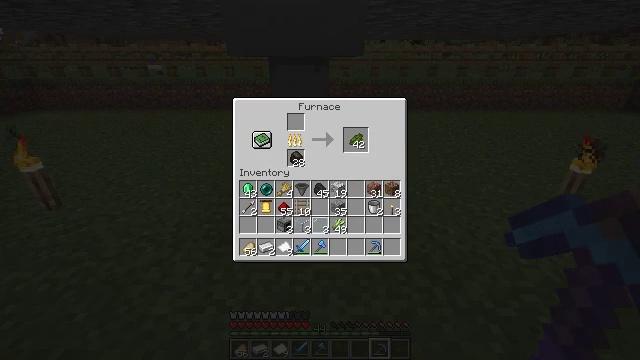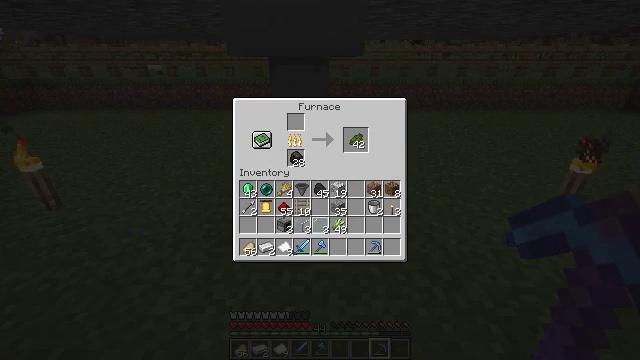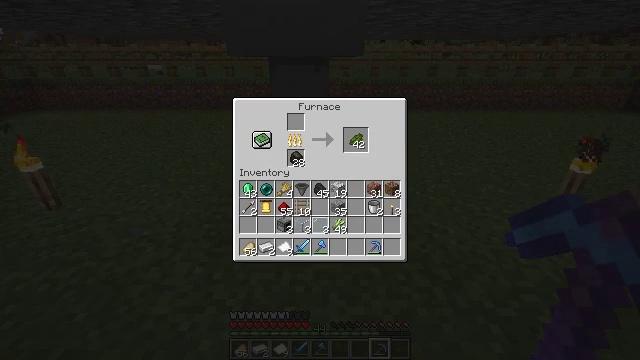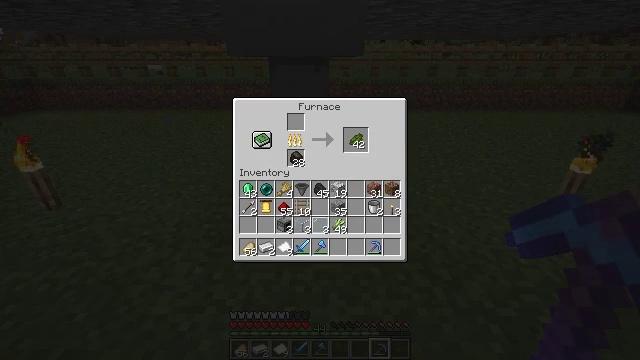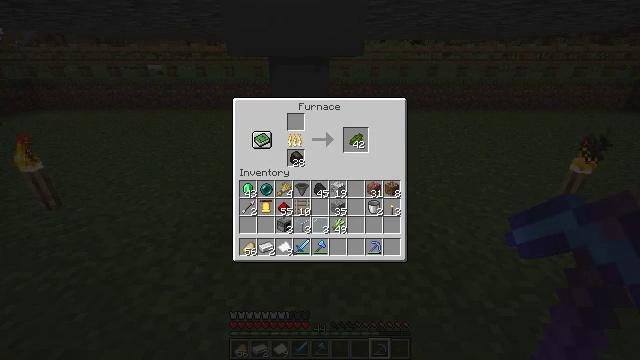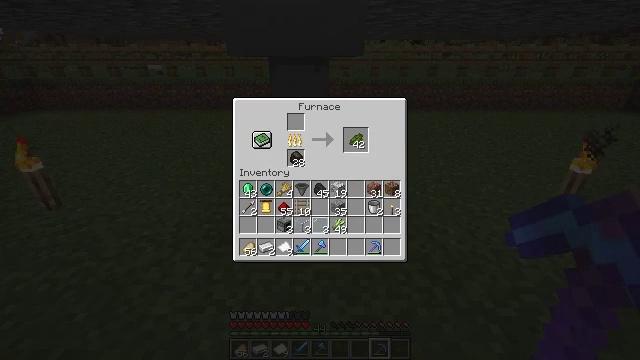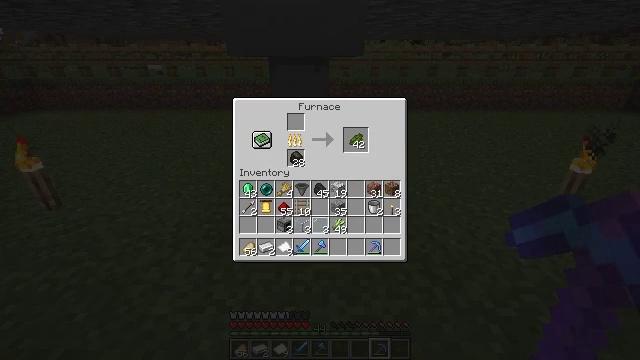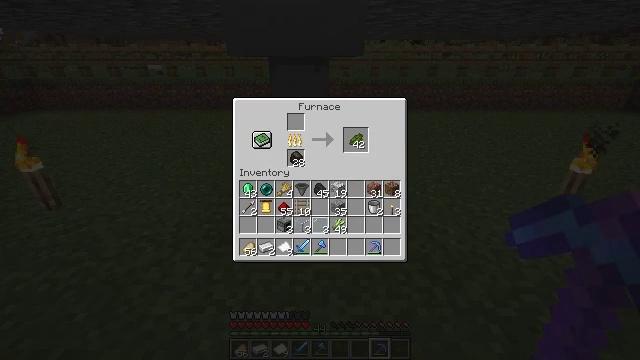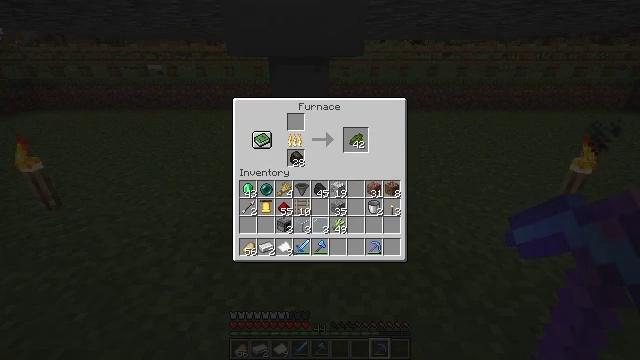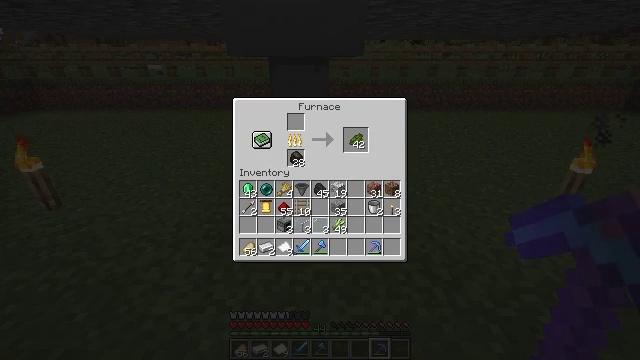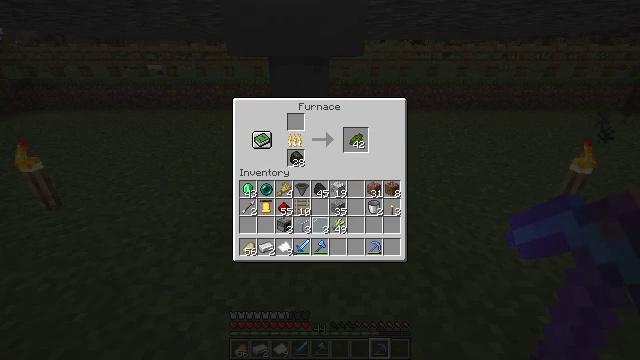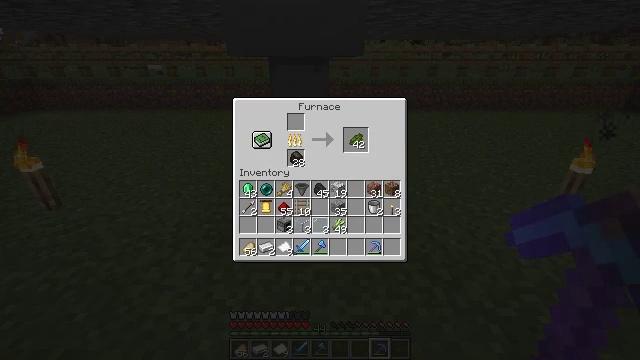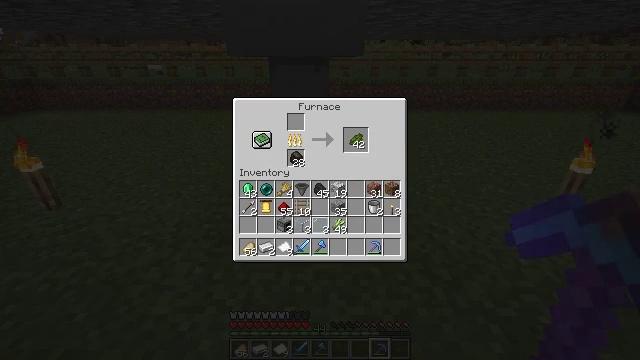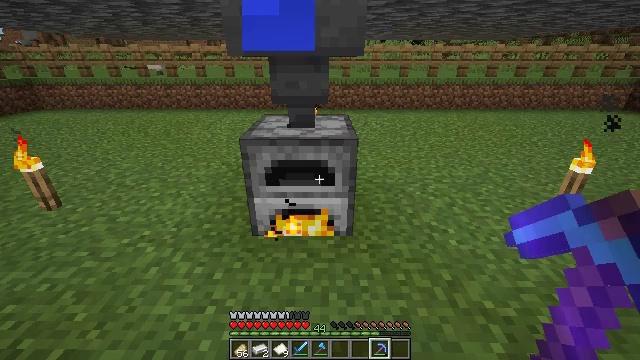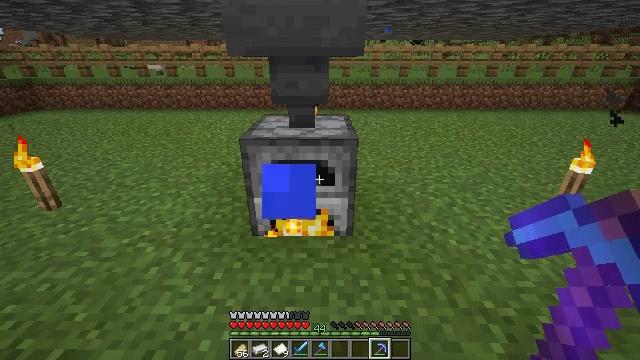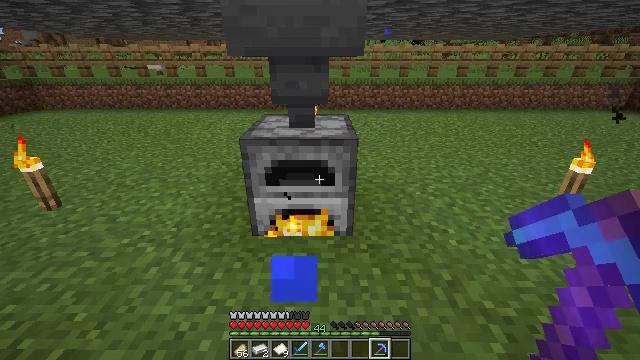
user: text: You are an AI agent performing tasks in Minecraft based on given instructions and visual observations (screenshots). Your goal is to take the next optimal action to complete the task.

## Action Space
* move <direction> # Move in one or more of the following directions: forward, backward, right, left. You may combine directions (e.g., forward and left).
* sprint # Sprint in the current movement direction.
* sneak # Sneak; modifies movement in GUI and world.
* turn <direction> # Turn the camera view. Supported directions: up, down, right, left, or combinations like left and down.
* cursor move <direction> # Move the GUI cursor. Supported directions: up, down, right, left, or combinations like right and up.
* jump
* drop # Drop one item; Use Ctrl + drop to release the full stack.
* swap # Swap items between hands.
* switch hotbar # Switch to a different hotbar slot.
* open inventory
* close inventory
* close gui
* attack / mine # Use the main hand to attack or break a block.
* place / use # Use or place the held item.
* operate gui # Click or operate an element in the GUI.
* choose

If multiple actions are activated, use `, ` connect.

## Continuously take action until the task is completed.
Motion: motion action
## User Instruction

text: Harvest grass block to clear the area.
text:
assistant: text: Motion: no_op
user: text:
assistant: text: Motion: no_op
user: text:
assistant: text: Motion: no_op
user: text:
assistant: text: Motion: no_op
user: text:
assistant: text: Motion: no_op
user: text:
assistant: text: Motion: no_op
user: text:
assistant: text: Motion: no_op
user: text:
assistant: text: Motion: no_op
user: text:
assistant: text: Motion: no_op
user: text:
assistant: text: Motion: no_op
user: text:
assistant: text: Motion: no_op
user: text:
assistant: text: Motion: no_op
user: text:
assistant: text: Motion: no_op
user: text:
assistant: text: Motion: close gui
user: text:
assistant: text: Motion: no_op
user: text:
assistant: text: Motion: no_op
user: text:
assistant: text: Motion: no_op
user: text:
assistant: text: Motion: no_op
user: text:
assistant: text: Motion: no_op
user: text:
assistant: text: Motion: no_op
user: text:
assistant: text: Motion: no_op
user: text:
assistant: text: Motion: turn left
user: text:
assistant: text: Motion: turn left
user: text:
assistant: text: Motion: no_op
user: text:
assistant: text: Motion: turn left
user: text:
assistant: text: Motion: turn left
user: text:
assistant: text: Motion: turn left
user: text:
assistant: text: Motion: turn left
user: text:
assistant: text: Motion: turn left and up
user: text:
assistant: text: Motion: turn left and up